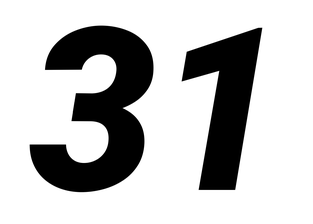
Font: Roboto-Italic_Black_Italic